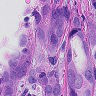
Metastatic tissue present: yes